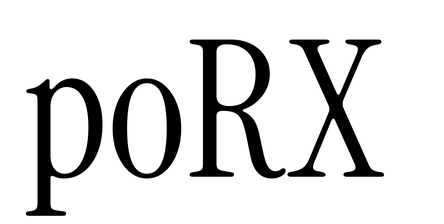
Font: InstrumentSerif-Regular